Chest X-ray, AP view. Patient: 22 years old, sex M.
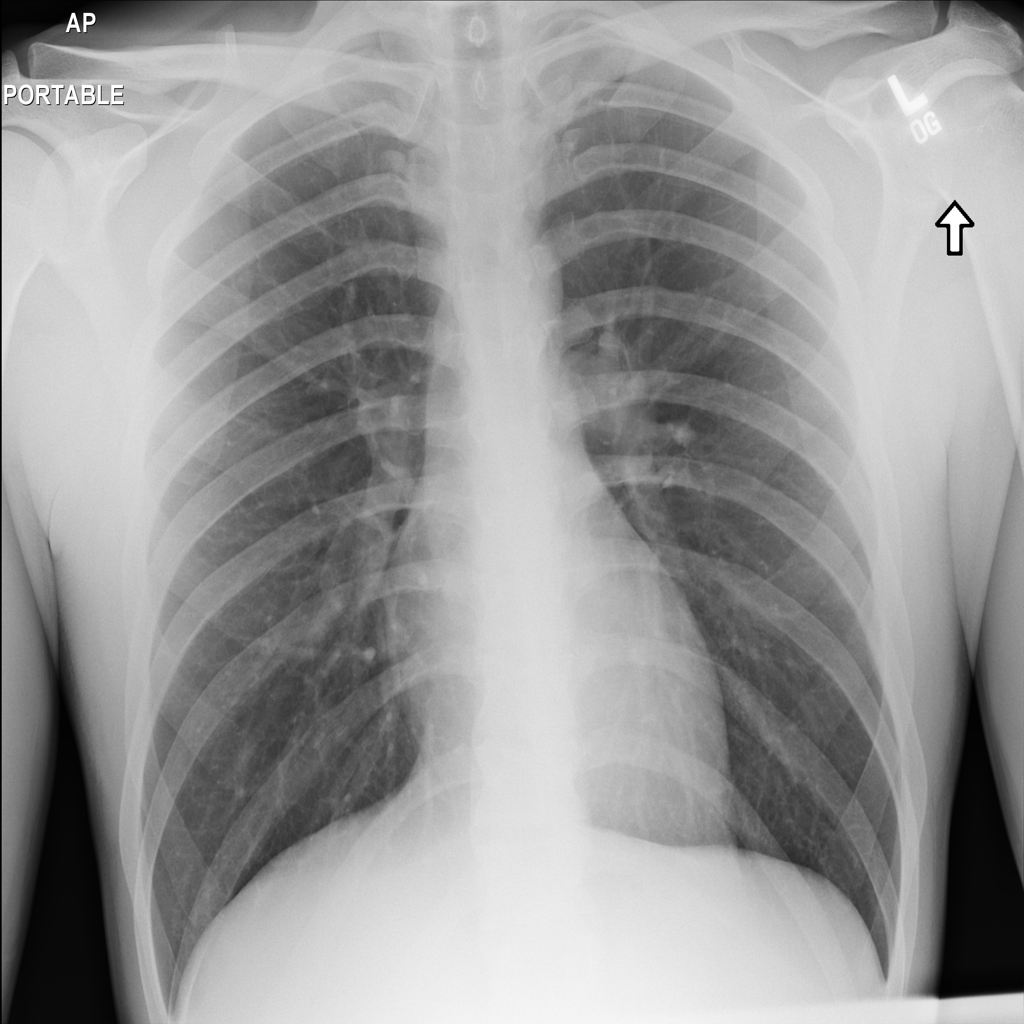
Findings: No Finding